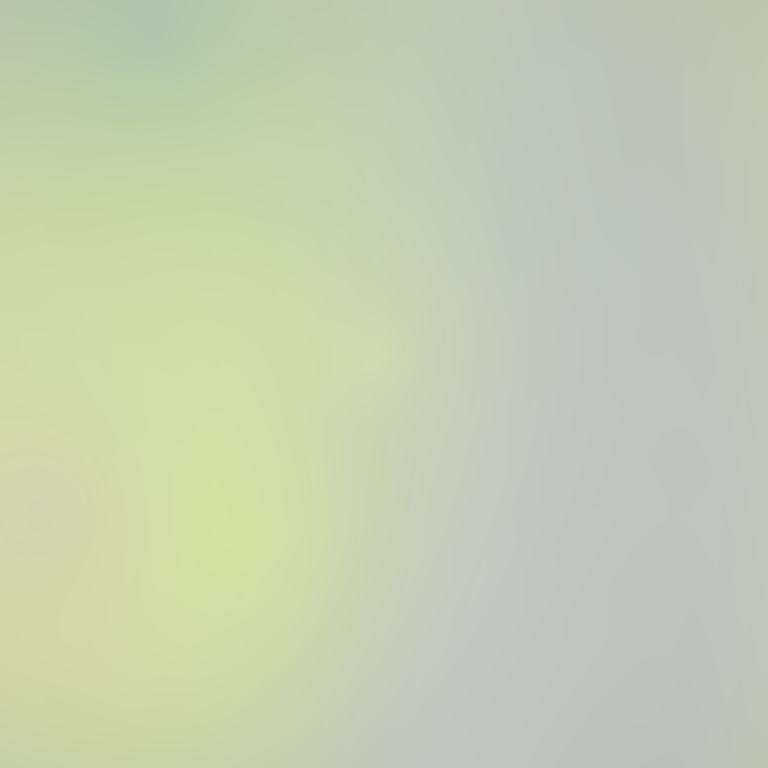
Abstract light effect, smooth gradient from soft yellow to pale green, calm atmosphere, diffuse light, no room, no furniture, no objects.